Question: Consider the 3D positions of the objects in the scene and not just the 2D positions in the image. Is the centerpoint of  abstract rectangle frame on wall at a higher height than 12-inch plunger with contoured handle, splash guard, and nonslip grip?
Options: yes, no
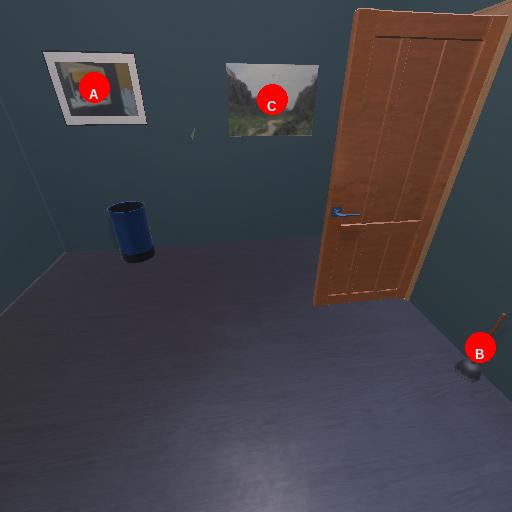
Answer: yes